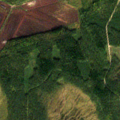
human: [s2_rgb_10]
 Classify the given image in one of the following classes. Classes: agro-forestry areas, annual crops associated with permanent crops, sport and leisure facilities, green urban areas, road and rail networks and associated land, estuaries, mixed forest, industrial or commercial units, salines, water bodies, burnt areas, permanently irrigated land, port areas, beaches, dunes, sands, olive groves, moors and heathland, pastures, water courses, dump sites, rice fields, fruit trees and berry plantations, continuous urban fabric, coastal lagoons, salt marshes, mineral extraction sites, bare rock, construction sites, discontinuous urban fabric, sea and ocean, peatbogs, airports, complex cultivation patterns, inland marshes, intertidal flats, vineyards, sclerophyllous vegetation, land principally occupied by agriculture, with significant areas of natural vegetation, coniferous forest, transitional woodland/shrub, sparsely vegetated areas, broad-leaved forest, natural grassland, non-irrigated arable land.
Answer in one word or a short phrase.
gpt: coniferous forest, transitional woodland/shrub, peatbogs